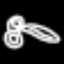
Label: airplane